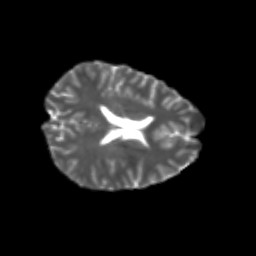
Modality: T2w
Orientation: axial
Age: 22
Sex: female
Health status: healthy
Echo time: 0.074 s